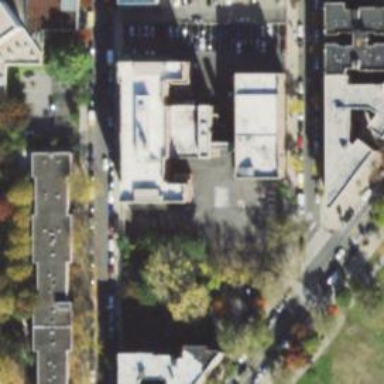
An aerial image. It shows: Asphalt schoolyard.